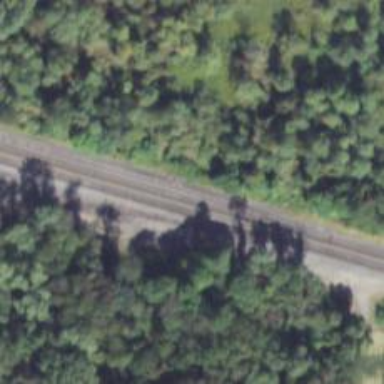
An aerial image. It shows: Railway siding with rails.